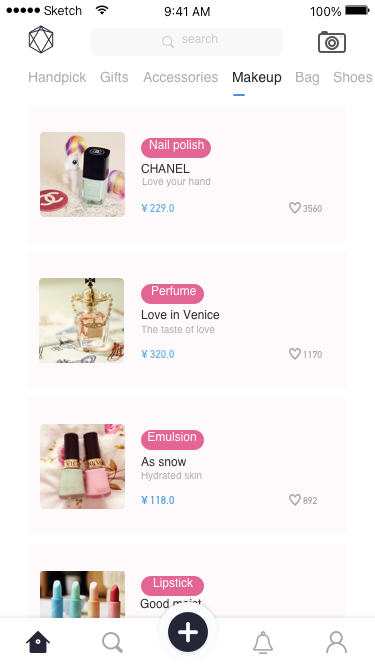
Text in this UI design:
search
￥229.0
CHANEL
Love your hand
3560
Nail polish
￥320.0
Love in Venice
The taste of love
1170
Perfume
￥118.0
As snow
Hydrated skin
892
 Emulsion
￥162.0
Good moist
颜值与实用并重的台灯
228
Lipstick
Handpick
Gifts
Accessories
Makeup
Bag
Shoes